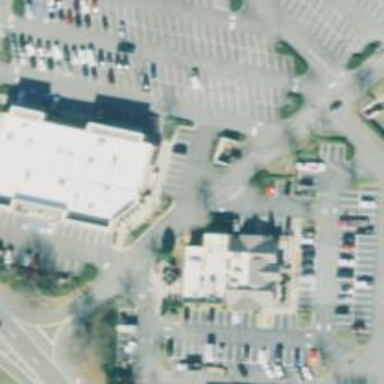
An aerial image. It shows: Retail building.